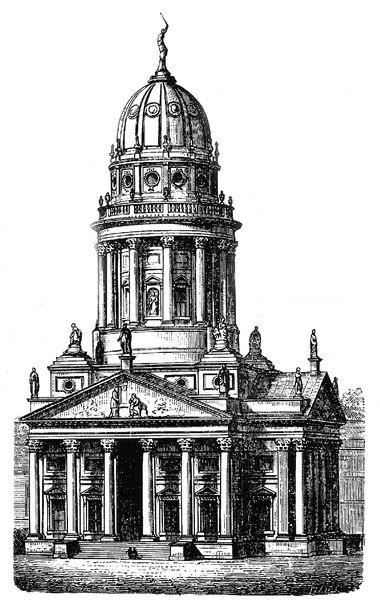
Titel: Französiche Kirche in Berlin
Künstler: Carl von Gontard
Standort: Berlin (EU - D)
Schlagwörter: skizze, säule, säulen, zeichnung, architektur, stein, kirche, figur, klassizismus, rund, turm, relief, giebel, figuren, kuppel, treppe, treppen, eingang, kolonnade, berlin, antike, balustrade, dom, stich, entwurf, rathaus, rom, kapitell, dreiecksgiebel, portikus, dresden, basilika, frauenkirche, tympanon, bauplan, zentralbau, firgur, portiko, kinnh